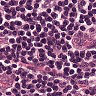
Metastatic tissue present: no